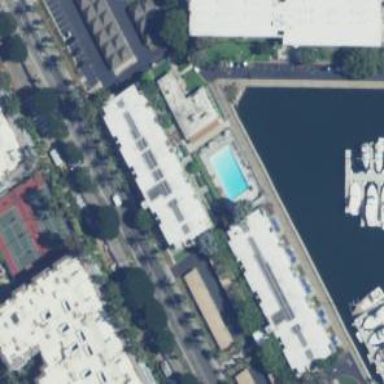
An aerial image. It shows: Residential building used for apartments.